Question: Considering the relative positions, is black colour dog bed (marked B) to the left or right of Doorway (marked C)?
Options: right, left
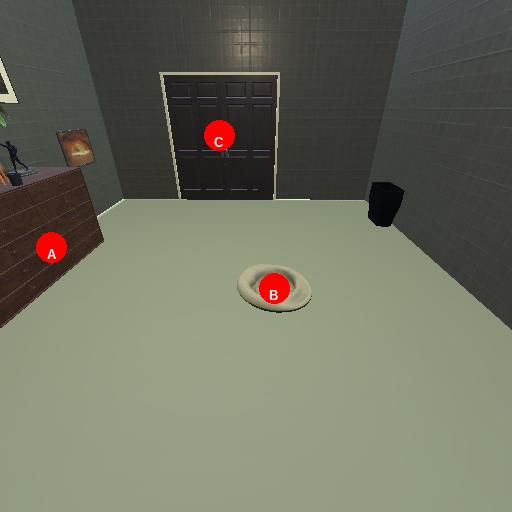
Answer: right